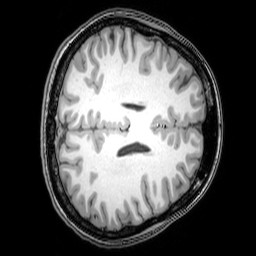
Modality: T1w
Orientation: axial
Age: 26
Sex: female
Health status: healthy
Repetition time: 0.081 s
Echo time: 0.037 s